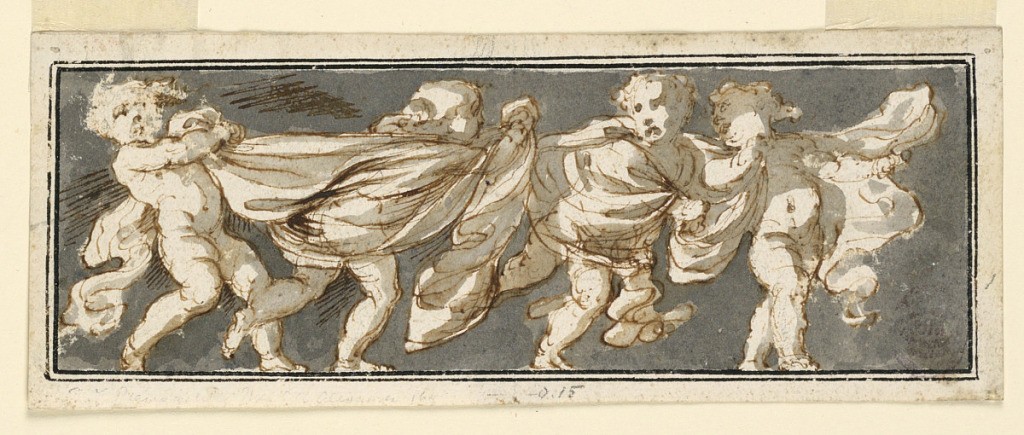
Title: Frieze with Children
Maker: Giuseppe Bernardino Bison, Italian, 1762 - 1844
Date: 1780–1800
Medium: Graphite, pen and ink, brush and watercolor on paper
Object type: Drawing
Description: Horizontal basin with four children holding a cloth. The background is tinted grey. Framed by two lines.